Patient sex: F
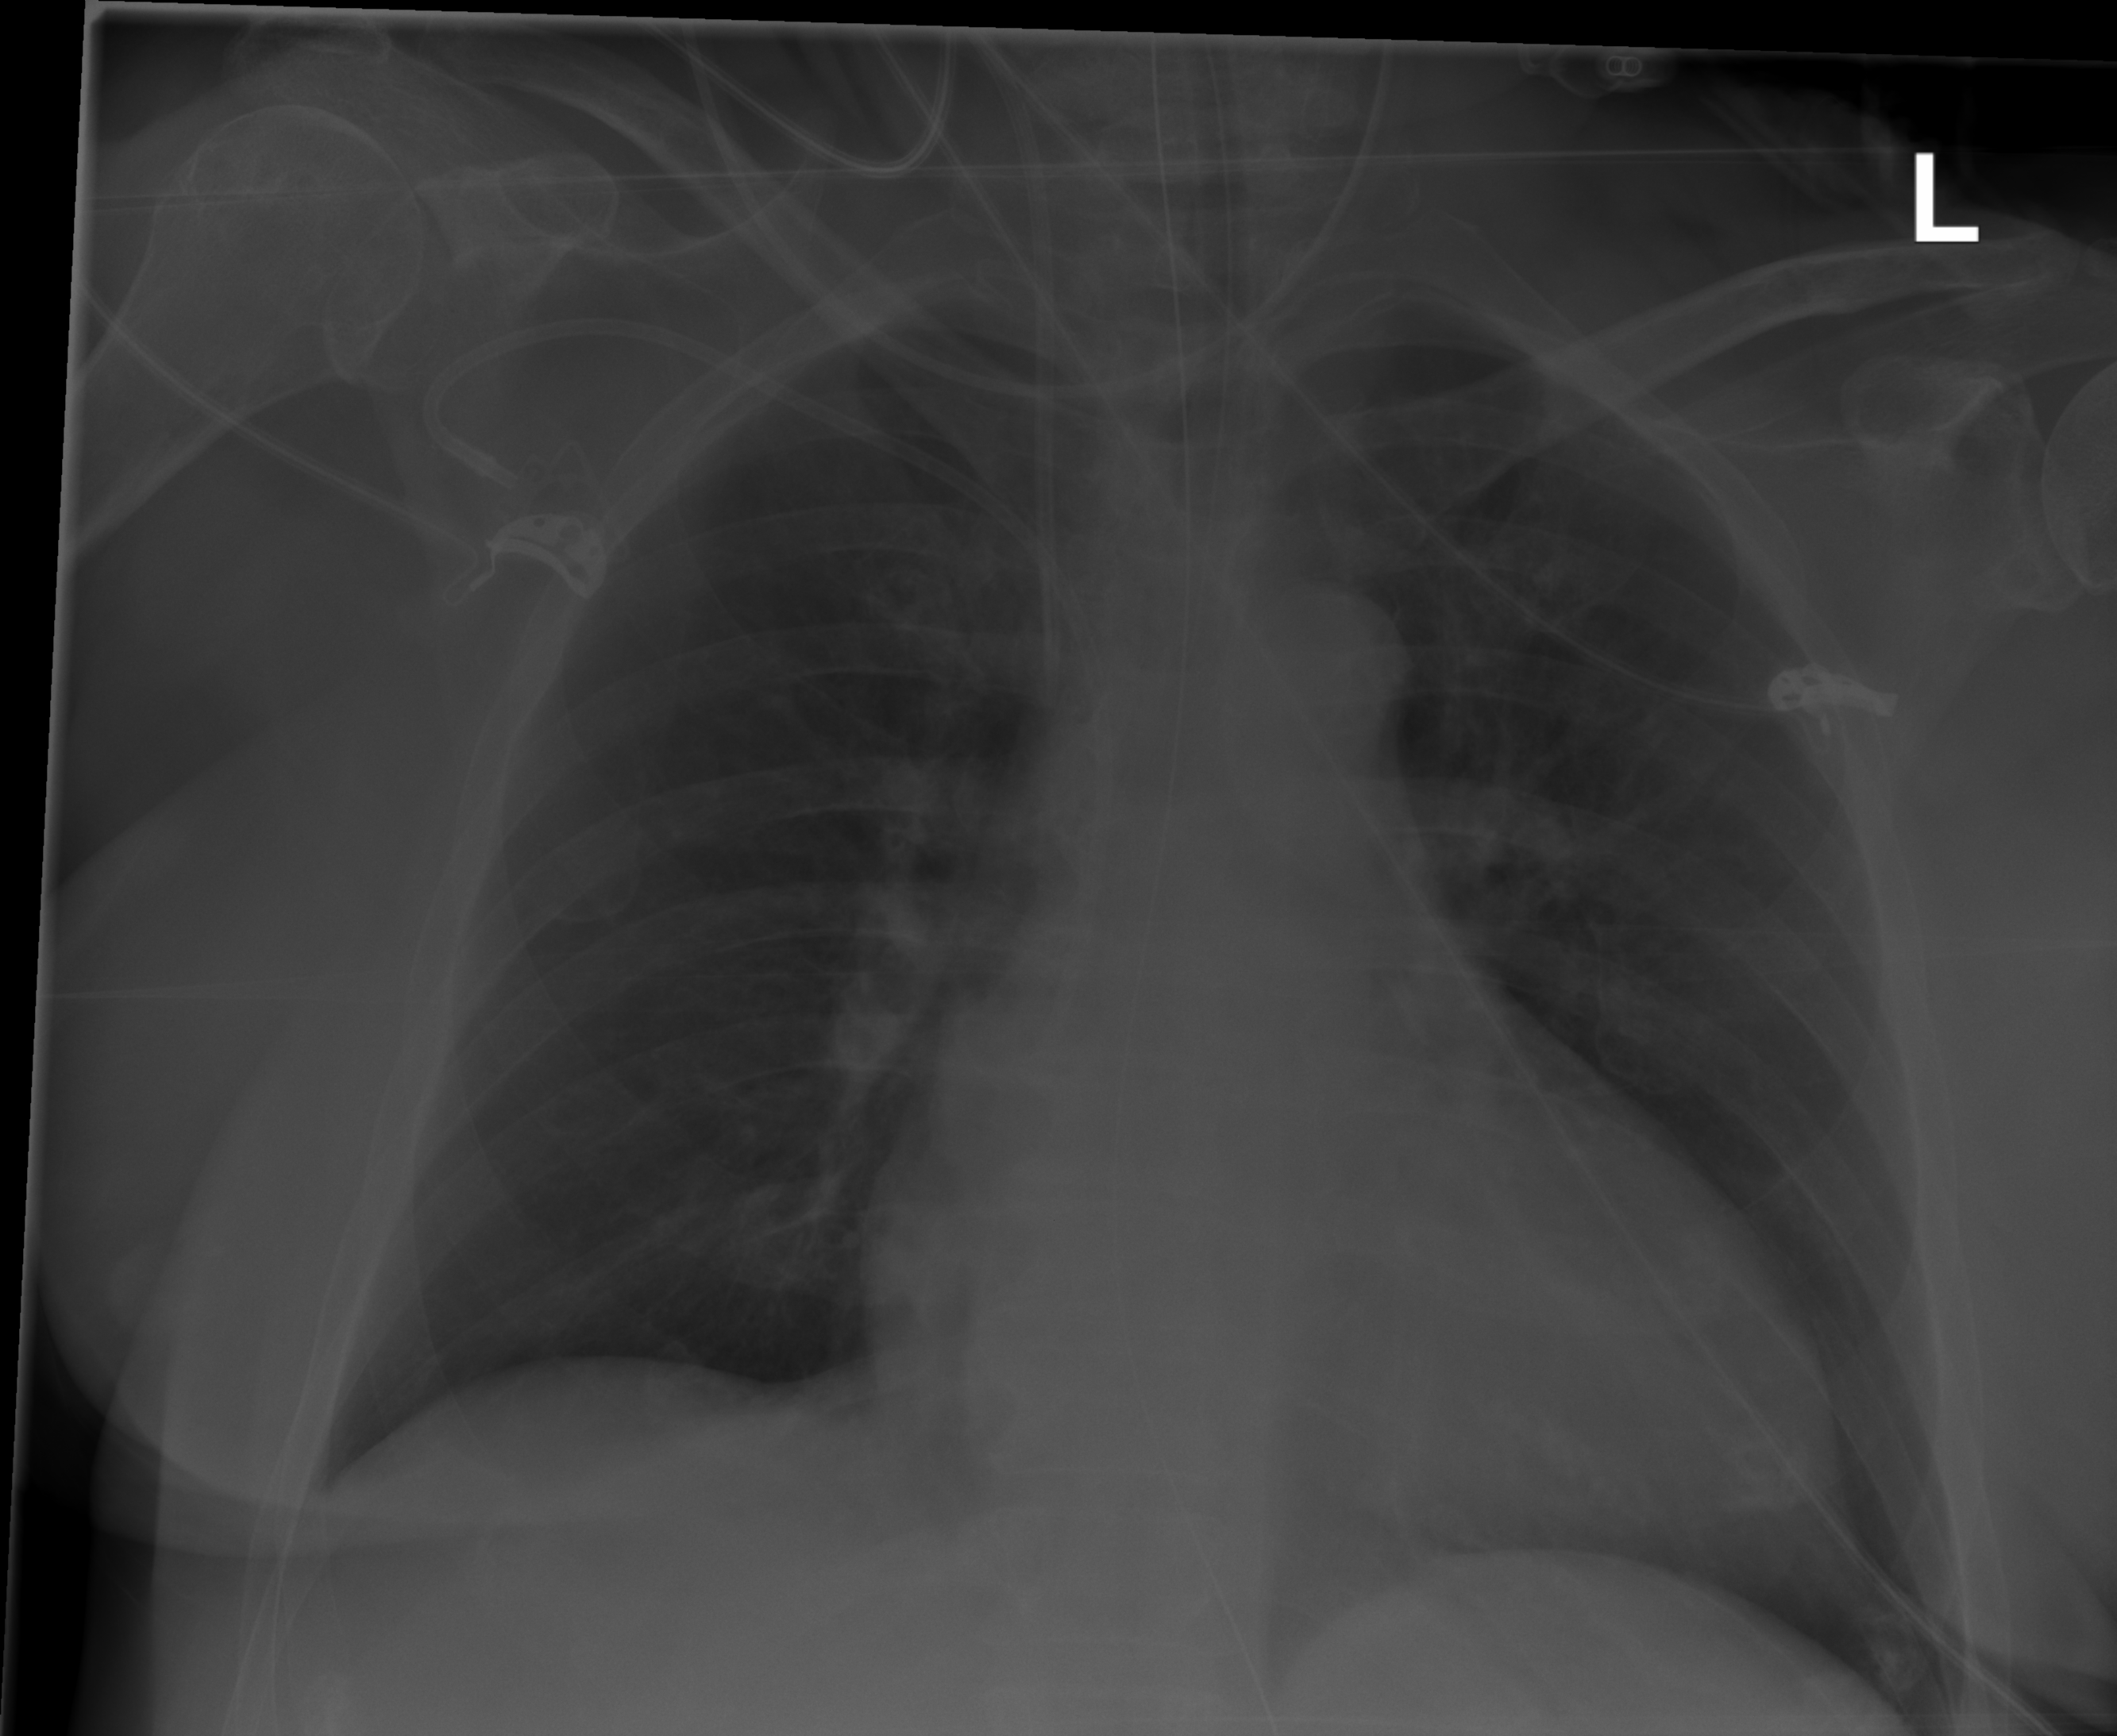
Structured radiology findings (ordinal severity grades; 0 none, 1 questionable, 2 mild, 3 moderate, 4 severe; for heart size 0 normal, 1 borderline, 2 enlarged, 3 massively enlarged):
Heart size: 2
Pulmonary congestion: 0
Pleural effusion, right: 1
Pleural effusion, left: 0
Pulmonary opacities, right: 0
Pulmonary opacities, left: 0
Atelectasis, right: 1
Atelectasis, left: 2